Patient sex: F
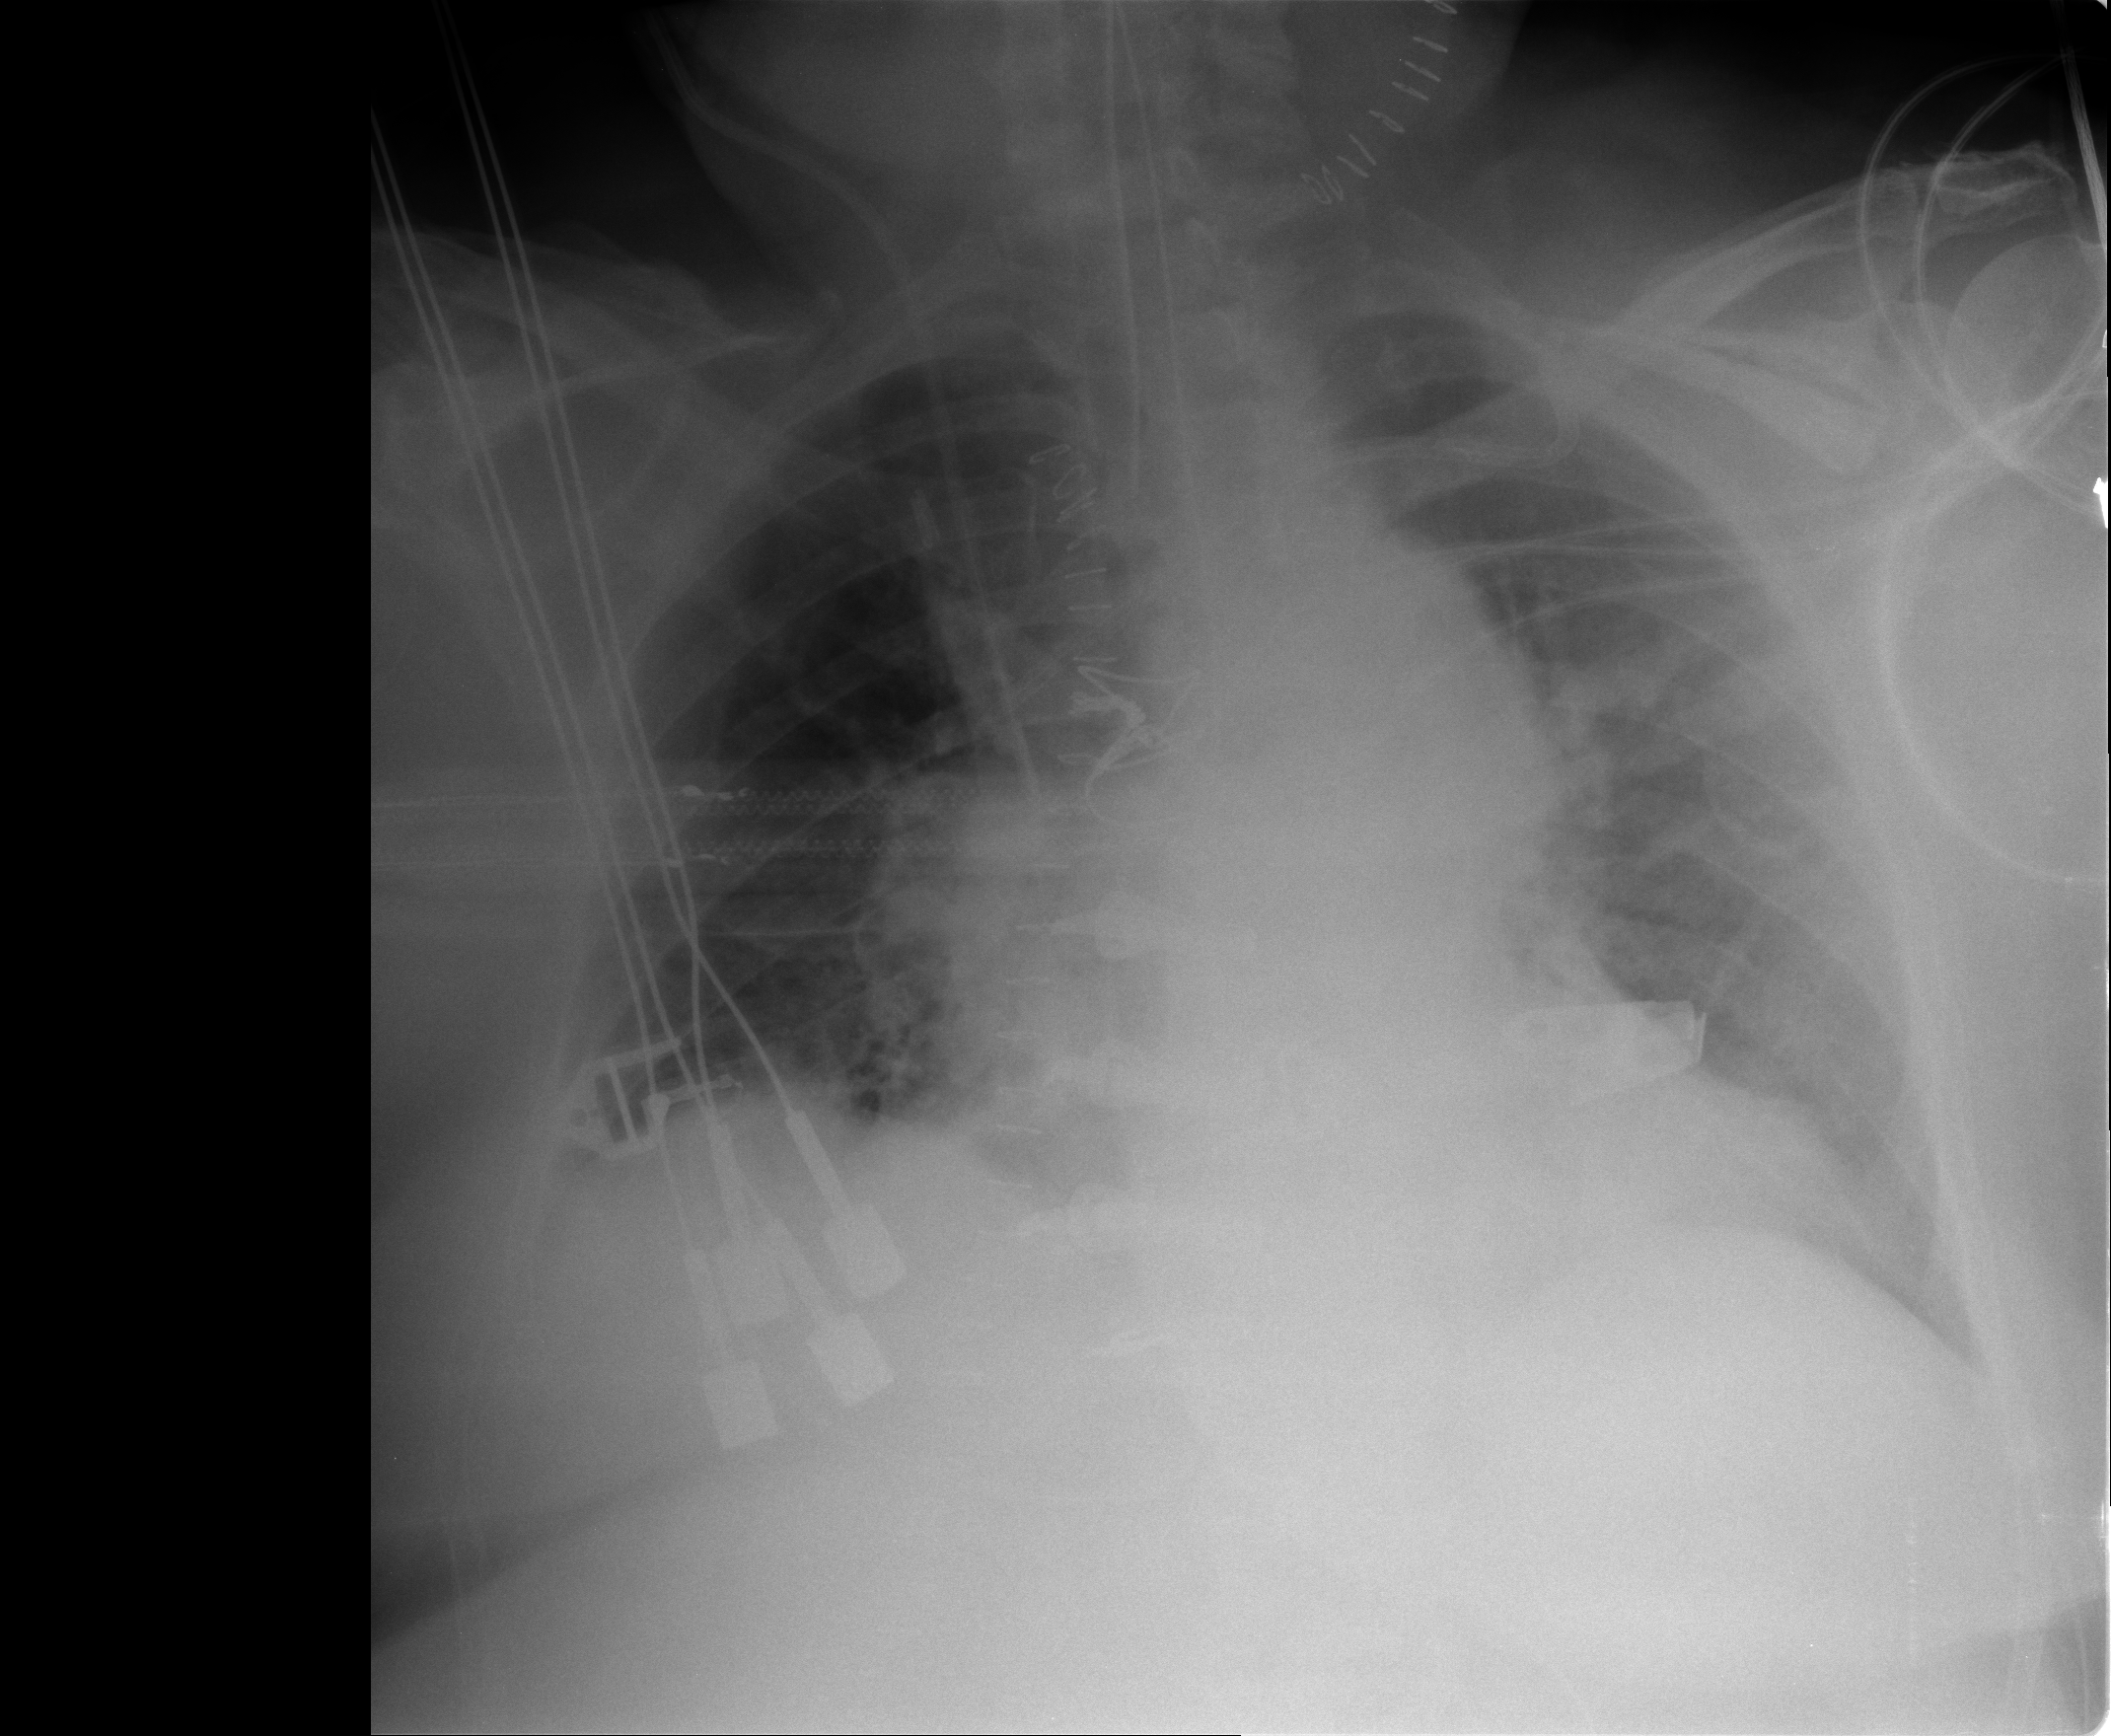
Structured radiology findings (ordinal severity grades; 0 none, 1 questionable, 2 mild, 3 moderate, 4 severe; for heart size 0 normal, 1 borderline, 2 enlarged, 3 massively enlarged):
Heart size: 2
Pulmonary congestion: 3
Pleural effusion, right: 0
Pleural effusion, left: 0
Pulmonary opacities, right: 1
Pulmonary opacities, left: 1
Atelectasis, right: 2
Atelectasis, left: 3